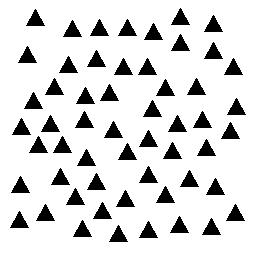
Squares: 0
Triangles: 55
Stars: 0
Total shapes: 55